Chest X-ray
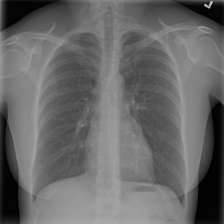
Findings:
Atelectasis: negative
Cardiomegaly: negative
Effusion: negative
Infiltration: negative
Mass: negative
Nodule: negative
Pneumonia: negative
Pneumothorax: negative
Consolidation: negative
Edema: negative
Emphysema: negative
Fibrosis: negative
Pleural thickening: negative
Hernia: negative